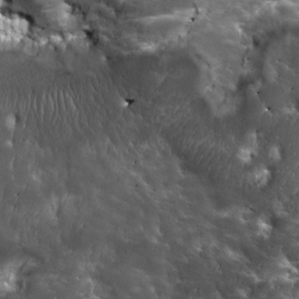
Label: non_frost